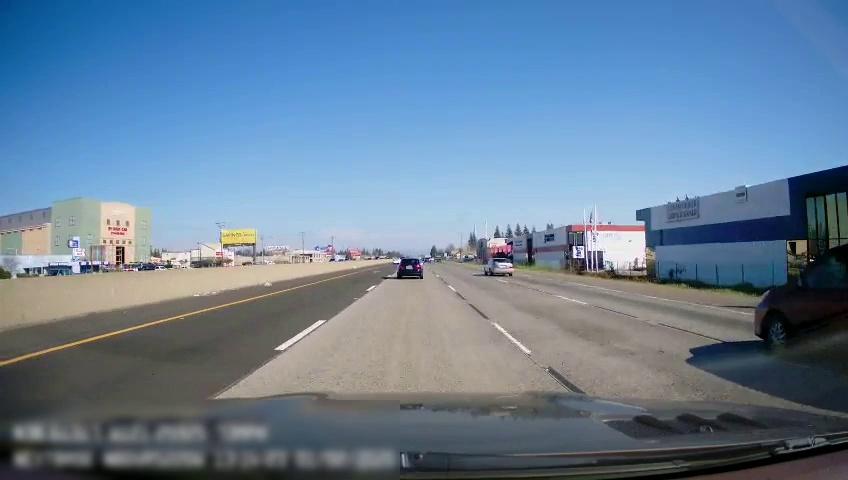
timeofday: Day
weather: Sunny
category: Drivable Space
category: Vehicles | Truck
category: Vehicles | Car
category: Vehicles | Van
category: Vehicles | Car
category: Lanes | Alternate Lane
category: Lanes | Alternate Lane
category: Lanes | Current Lane
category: Lanes | Current Lane
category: Lanes | Alternate Lane